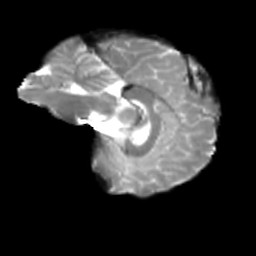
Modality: T2w
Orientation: sagittal
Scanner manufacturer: siemens
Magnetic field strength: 3 T
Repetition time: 4 s
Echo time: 0.0594 s